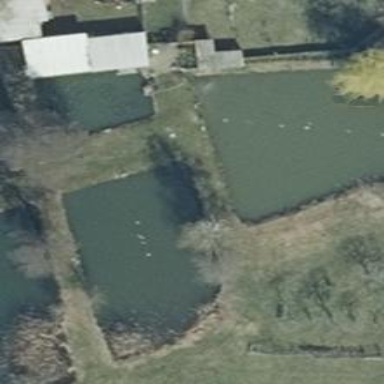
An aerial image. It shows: Emergency fire water pond.